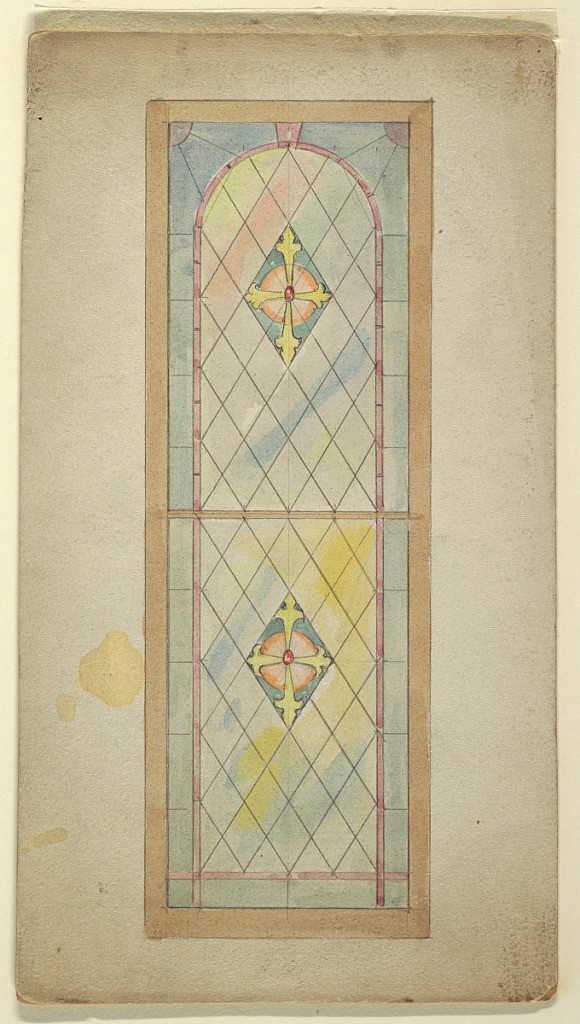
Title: Stained glass window
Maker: John C. Wolf
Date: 1890–1900
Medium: Brush and watercolor, graphite on illustration board
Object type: Drawing
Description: Design for stained glass window with leading in rhomboid pattern. Colorful border and center rhomboids containing yellow cross on pink circle and filled in with blue.